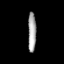
Tissue: prostate
Cell type: T cells
Senescence score: 0.3169
Nuclear area (px): 323
Mean DAPI intensity: 160.313